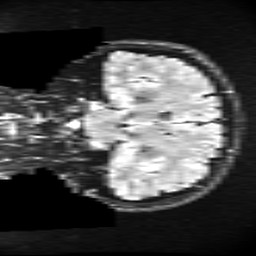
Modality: FLAIR
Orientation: coronal
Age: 25
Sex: male
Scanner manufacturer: ge
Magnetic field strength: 3 T
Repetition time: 11 s
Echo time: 0.1497 s